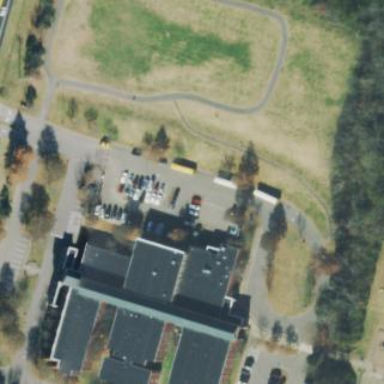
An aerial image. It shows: School building.